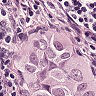
Metastatic tissue present: yes